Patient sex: M
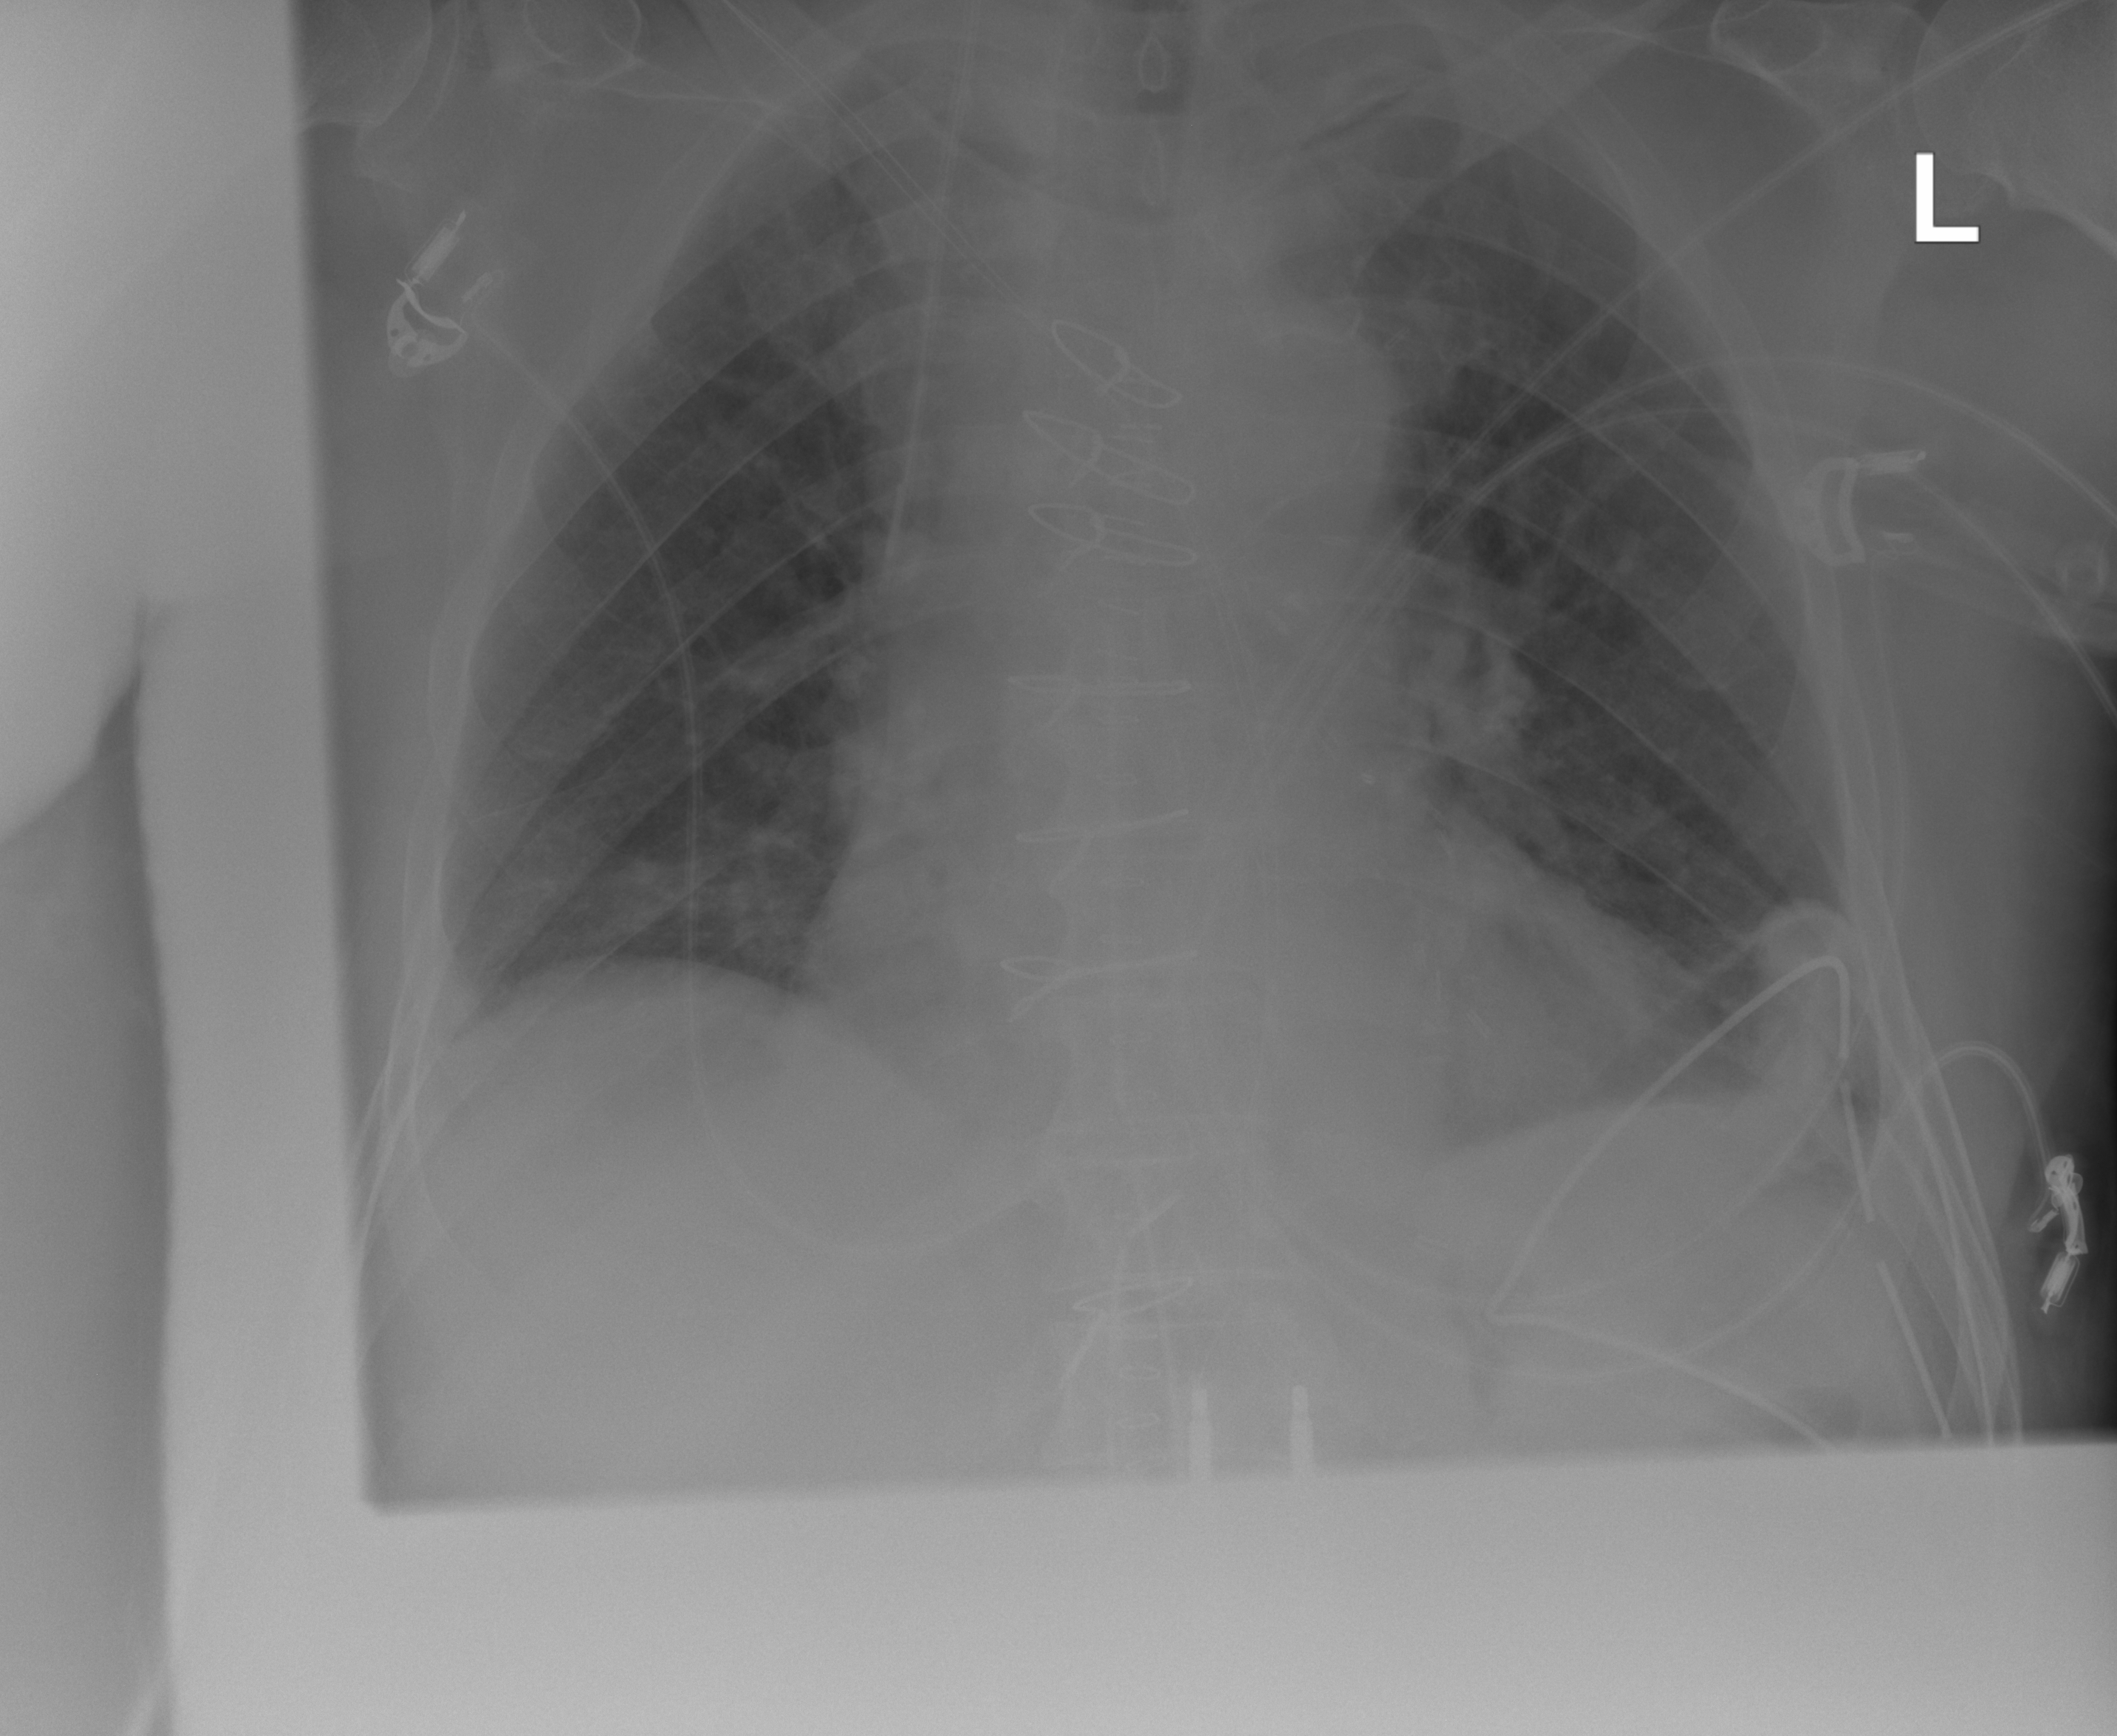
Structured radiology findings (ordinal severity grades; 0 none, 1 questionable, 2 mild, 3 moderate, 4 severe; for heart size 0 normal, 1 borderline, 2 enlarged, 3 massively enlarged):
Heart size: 0
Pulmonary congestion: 0
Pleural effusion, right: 0
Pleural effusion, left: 0
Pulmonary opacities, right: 0
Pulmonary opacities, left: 0
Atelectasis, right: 0
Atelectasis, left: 1